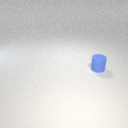
small blue rubber cylinder